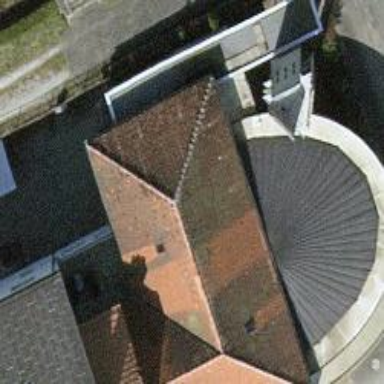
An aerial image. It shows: Building with ridged roof.